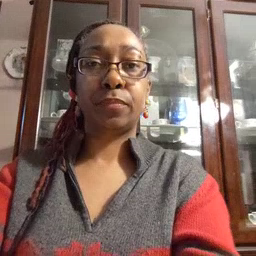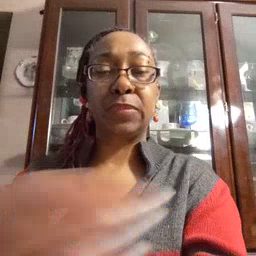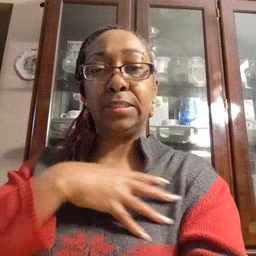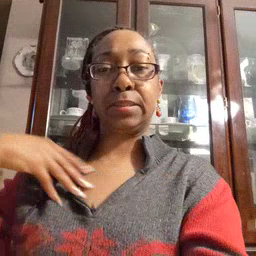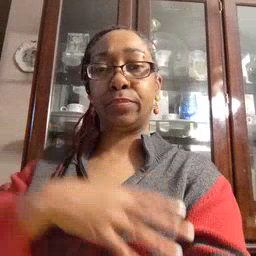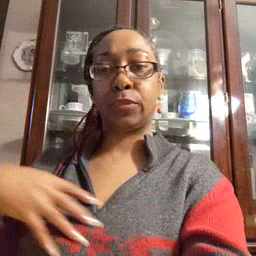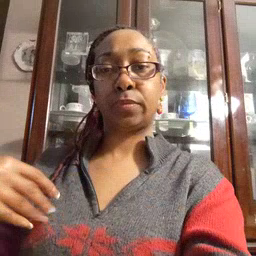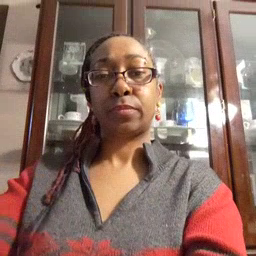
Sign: zebra